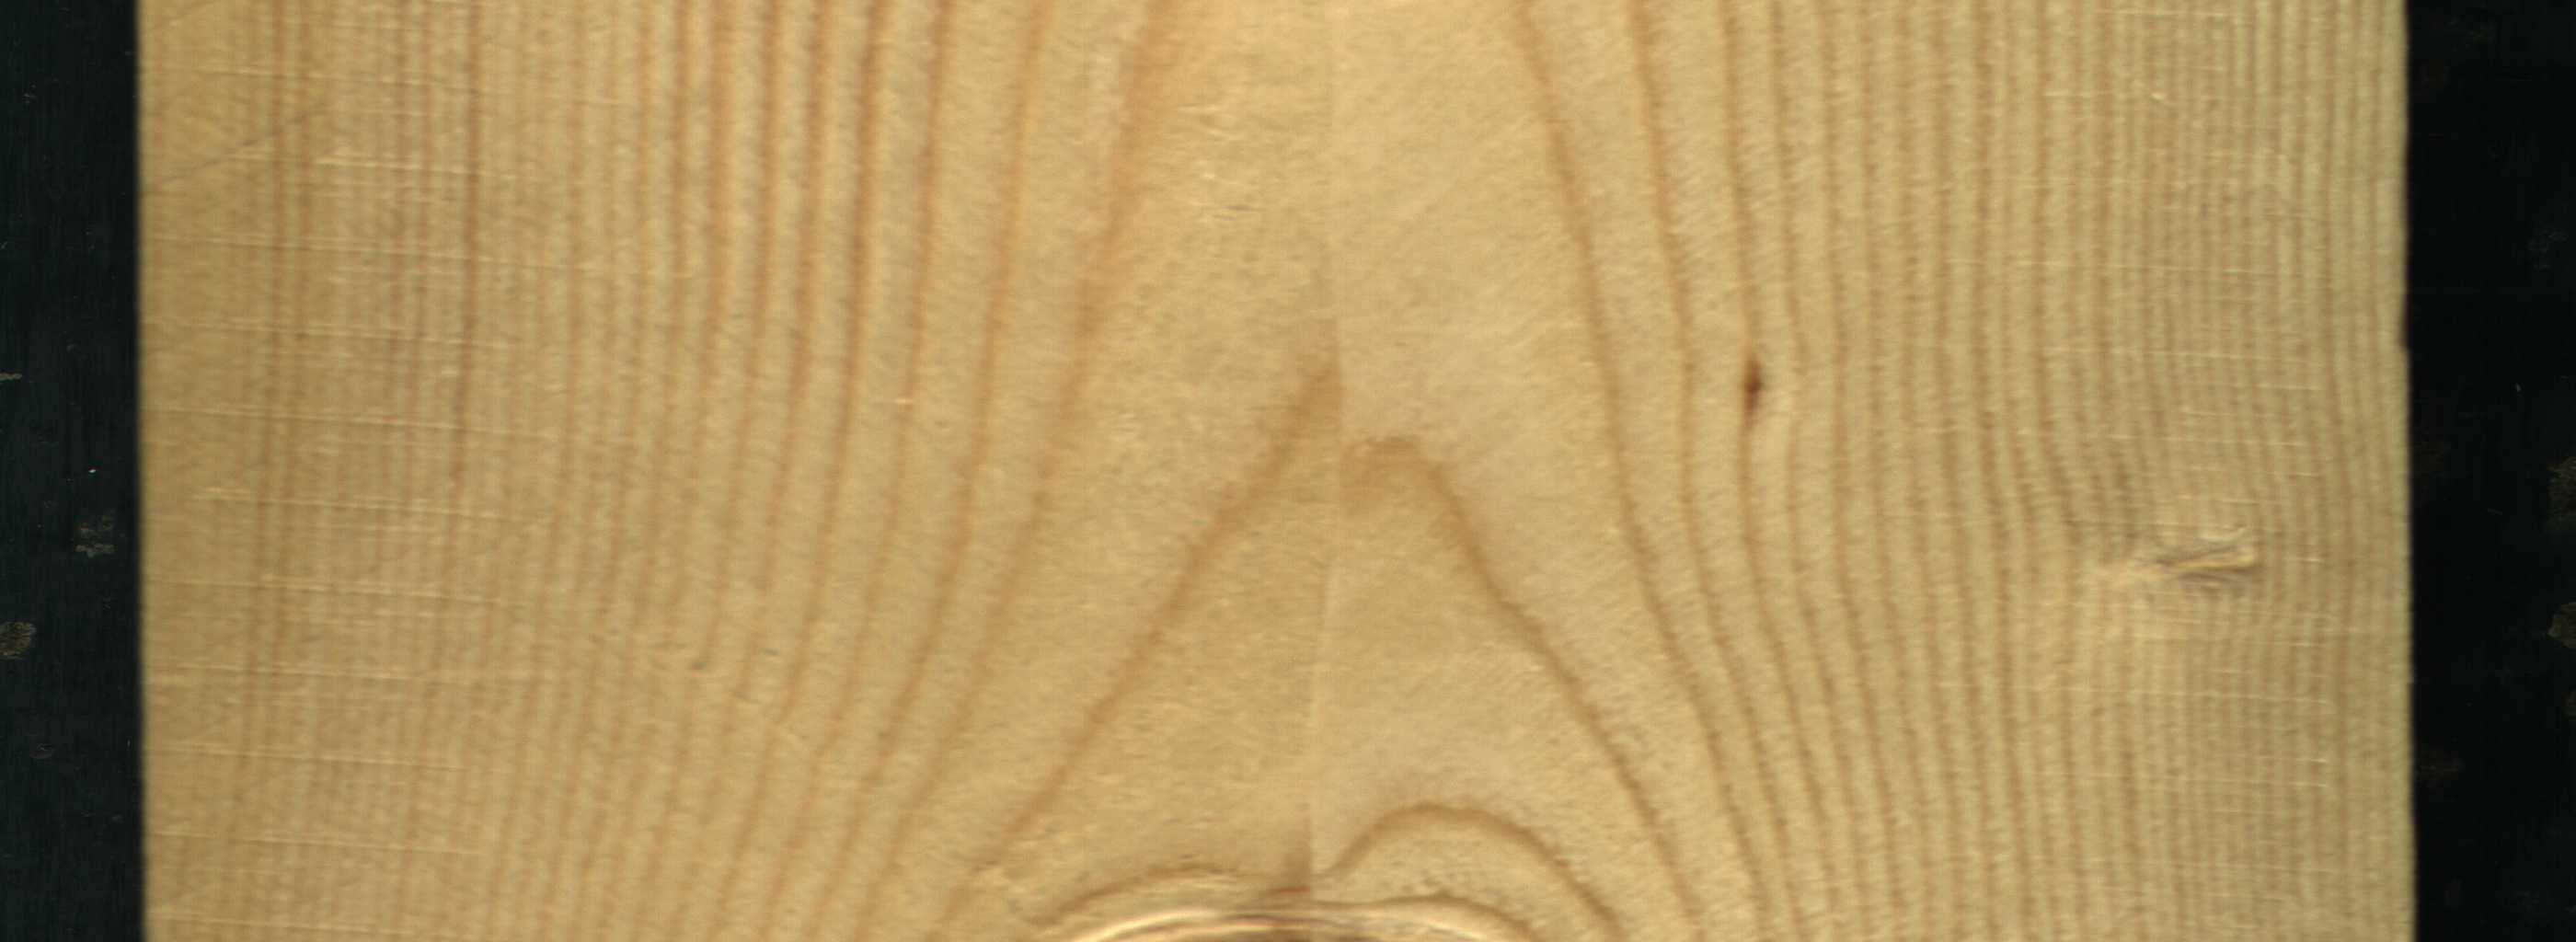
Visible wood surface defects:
resin
Live_Knot